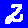
Digit: 2